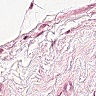
Metastatic tissue present: no